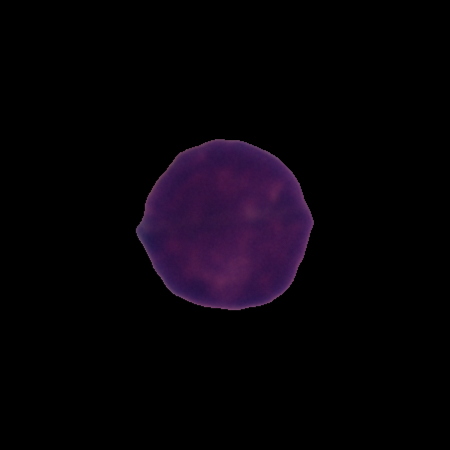
Label: healthy